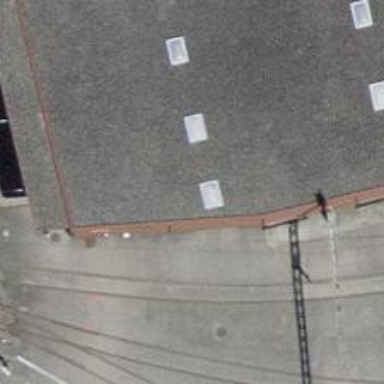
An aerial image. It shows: Narrow-gauge railway with single track running through yard. The railway is electrified with contact line.